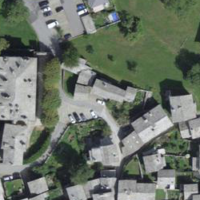
EUNIS habitat code: 54
Species observed at this site:
Impatiens balfourii